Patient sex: M
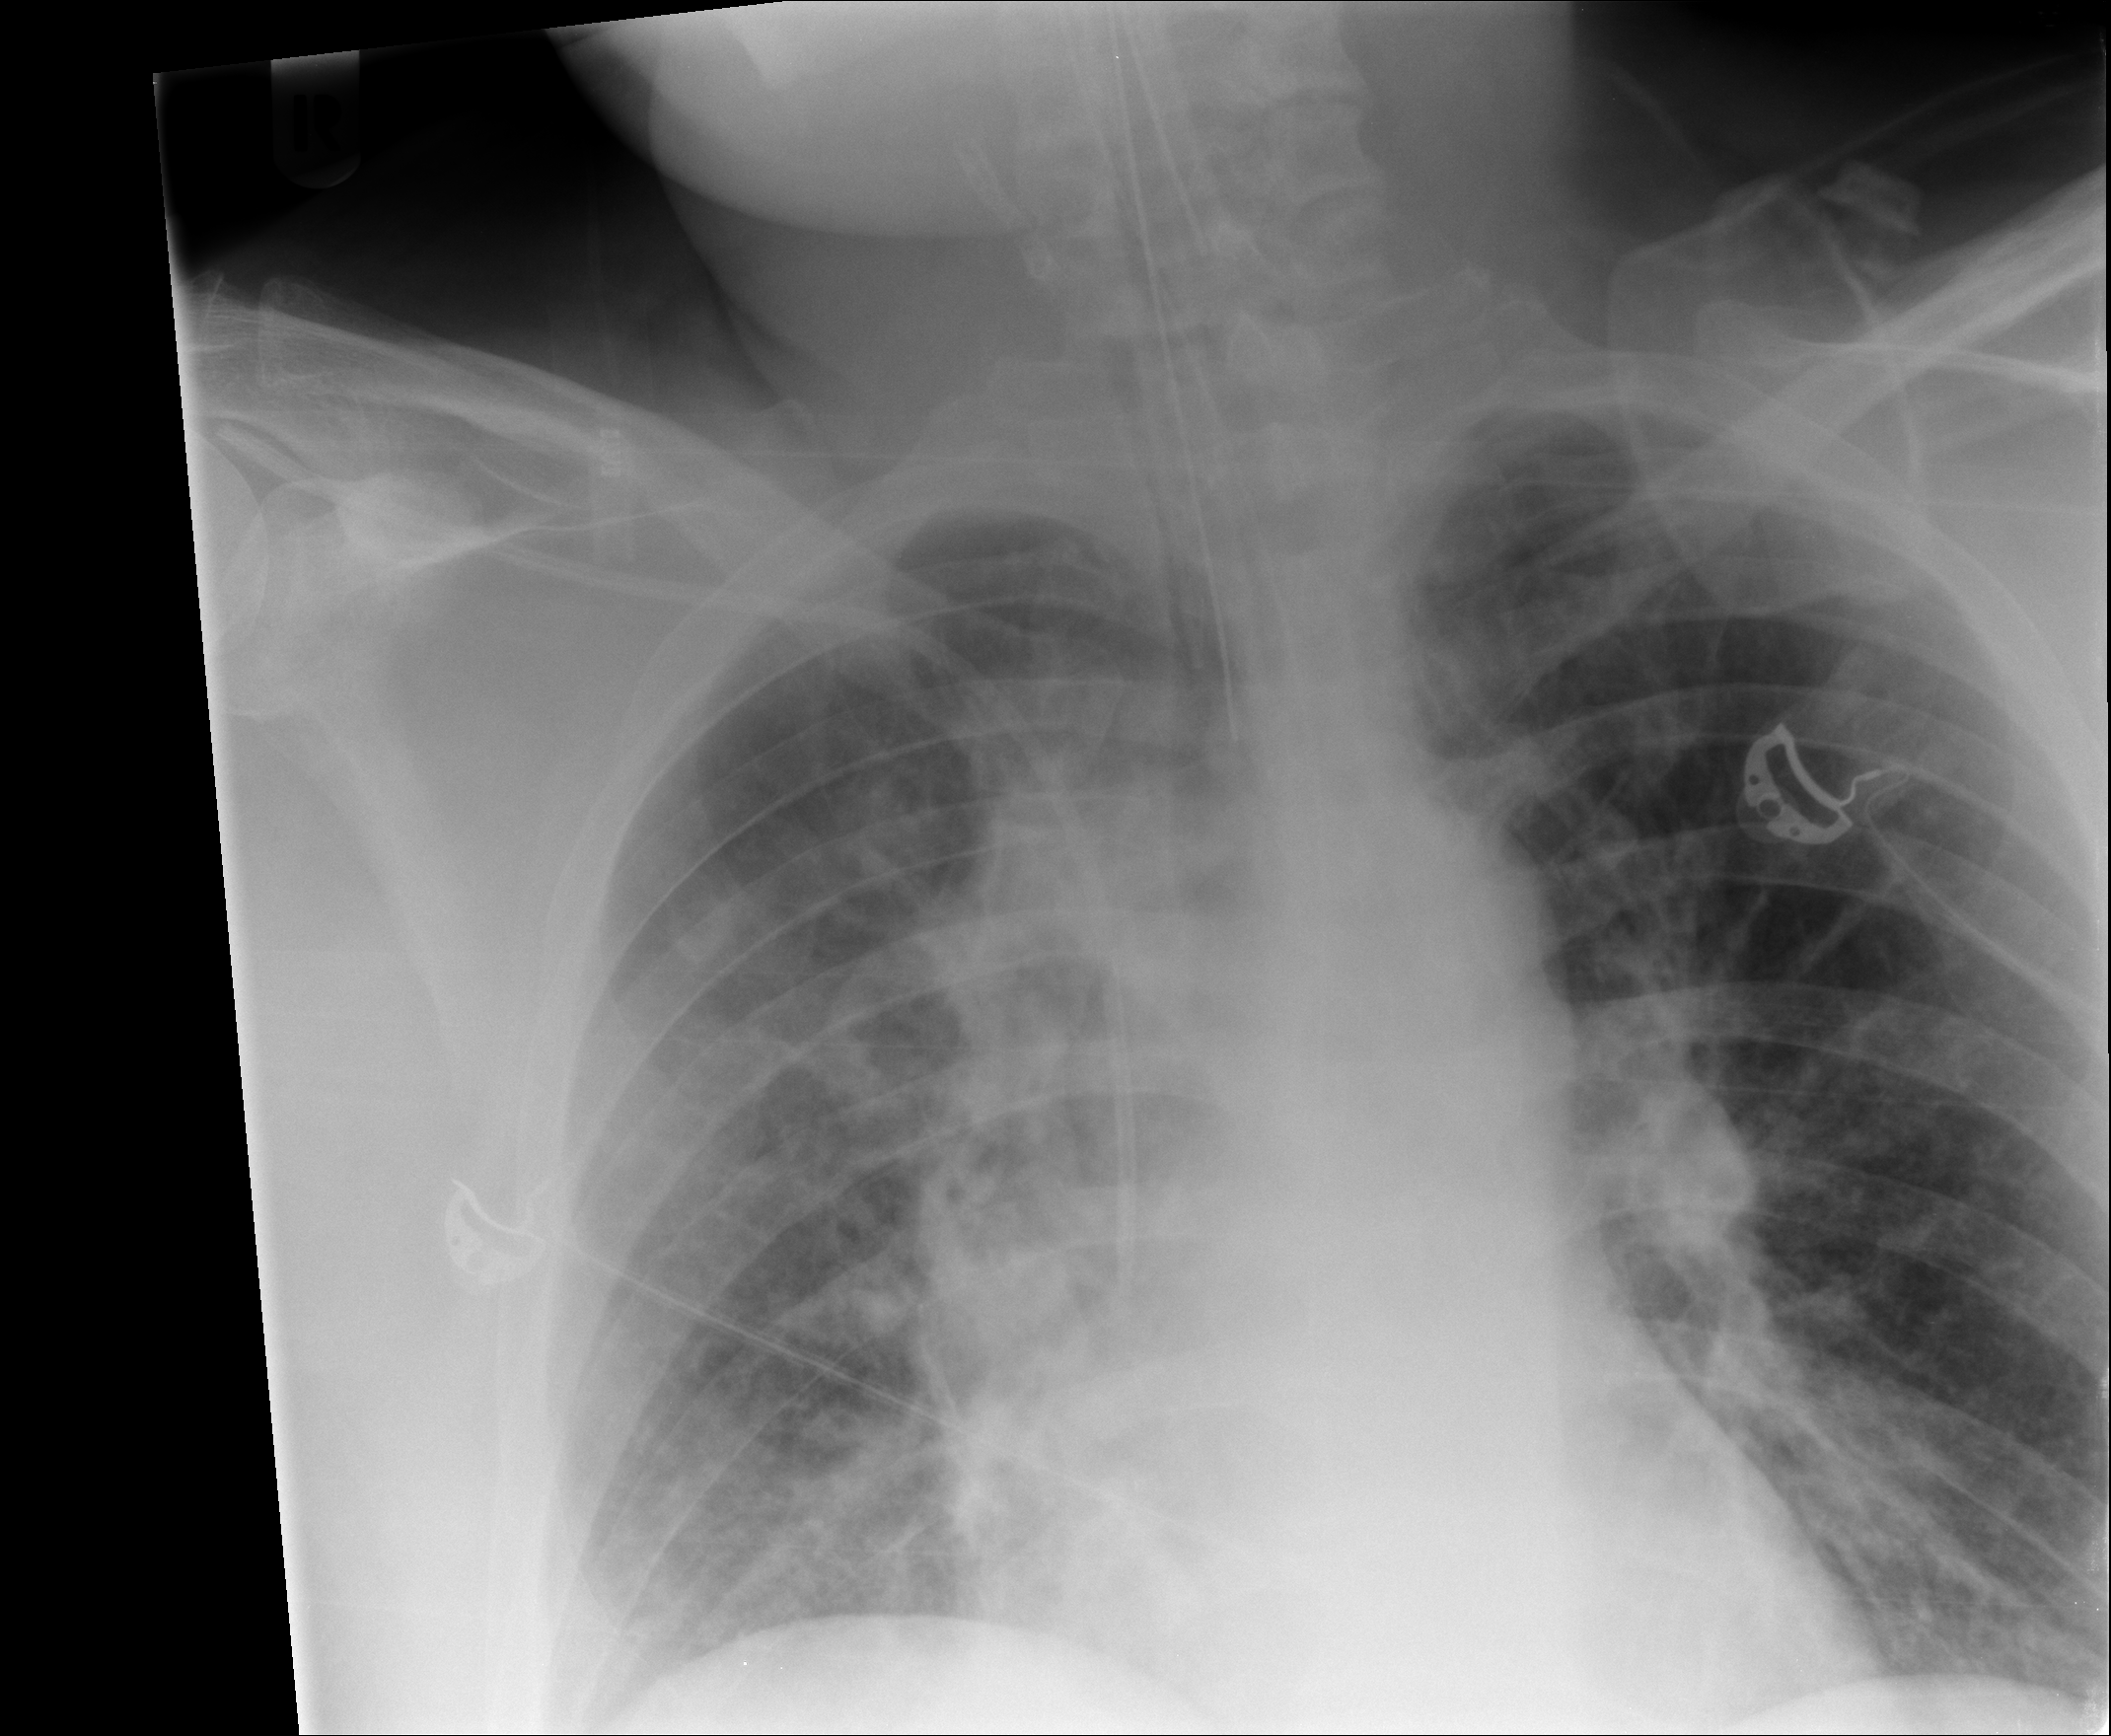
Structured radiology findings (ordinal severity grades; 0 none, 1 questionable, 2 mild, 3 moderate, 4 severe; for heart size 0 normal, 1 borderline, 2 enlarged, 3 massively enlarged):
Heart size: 0
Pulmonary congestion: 0
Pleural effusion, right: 0
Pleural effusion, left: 0
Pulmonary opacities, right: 3
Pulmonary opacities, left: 0
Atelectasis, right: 3
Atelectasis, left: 0